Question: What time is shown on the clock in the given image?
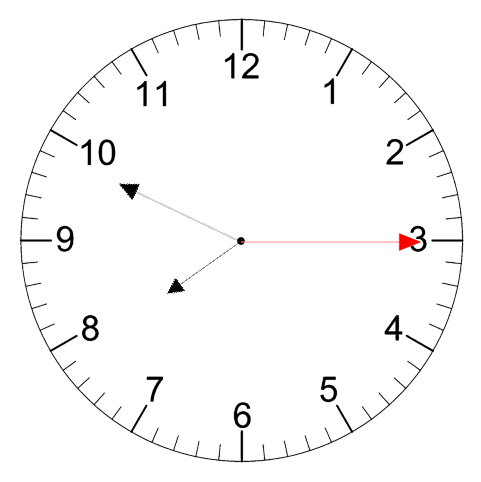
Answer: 07:49:15